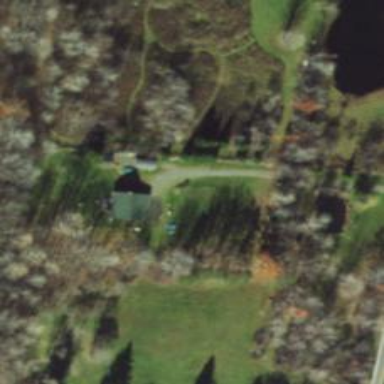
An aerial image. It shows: Driveway.